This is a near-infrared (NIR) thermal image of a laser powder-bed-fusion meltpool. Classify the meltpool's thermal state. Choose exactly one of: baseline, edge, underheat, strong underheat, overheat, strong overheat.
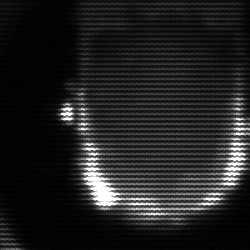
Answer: baseline